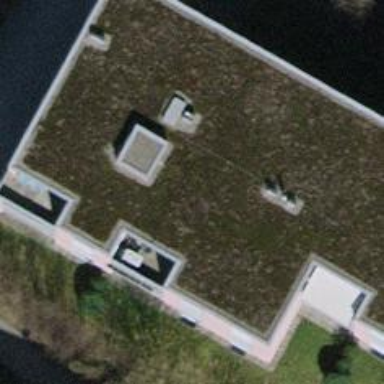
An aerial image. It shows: Building with flat roof.